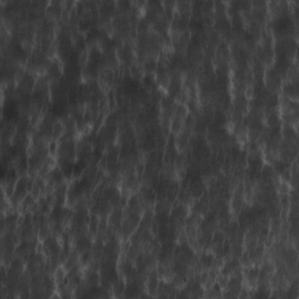
Label: non_frost